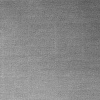
Atmospheric dust classification: dusty